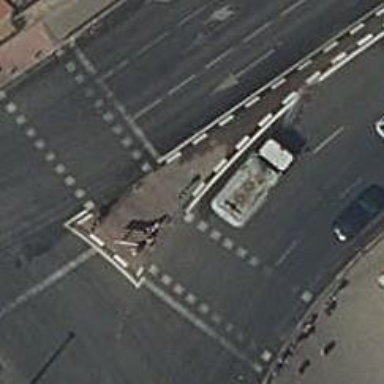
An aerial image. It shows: Road with traffic signals and zebra crossing with traffic signals.